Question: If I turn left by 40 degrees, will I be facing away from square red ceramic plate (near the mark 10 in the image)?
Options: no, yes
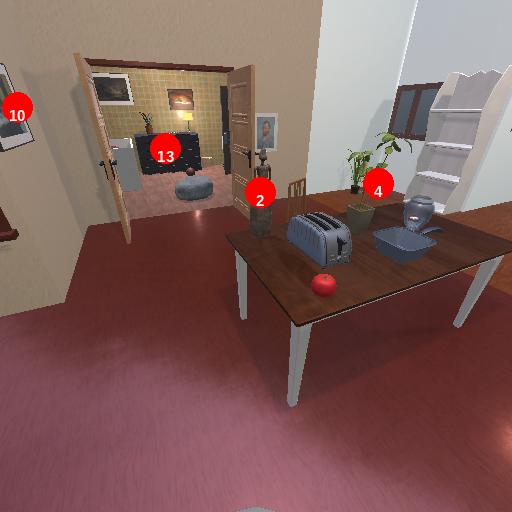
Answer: no